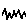
Label: zigzag